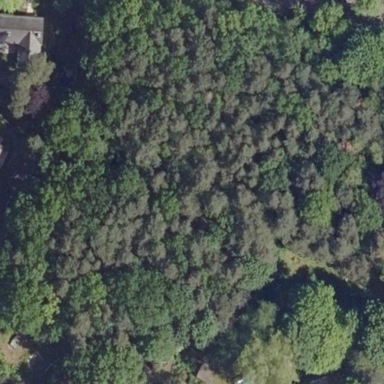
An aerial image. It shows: Mixed leaf woodland.